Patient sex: F
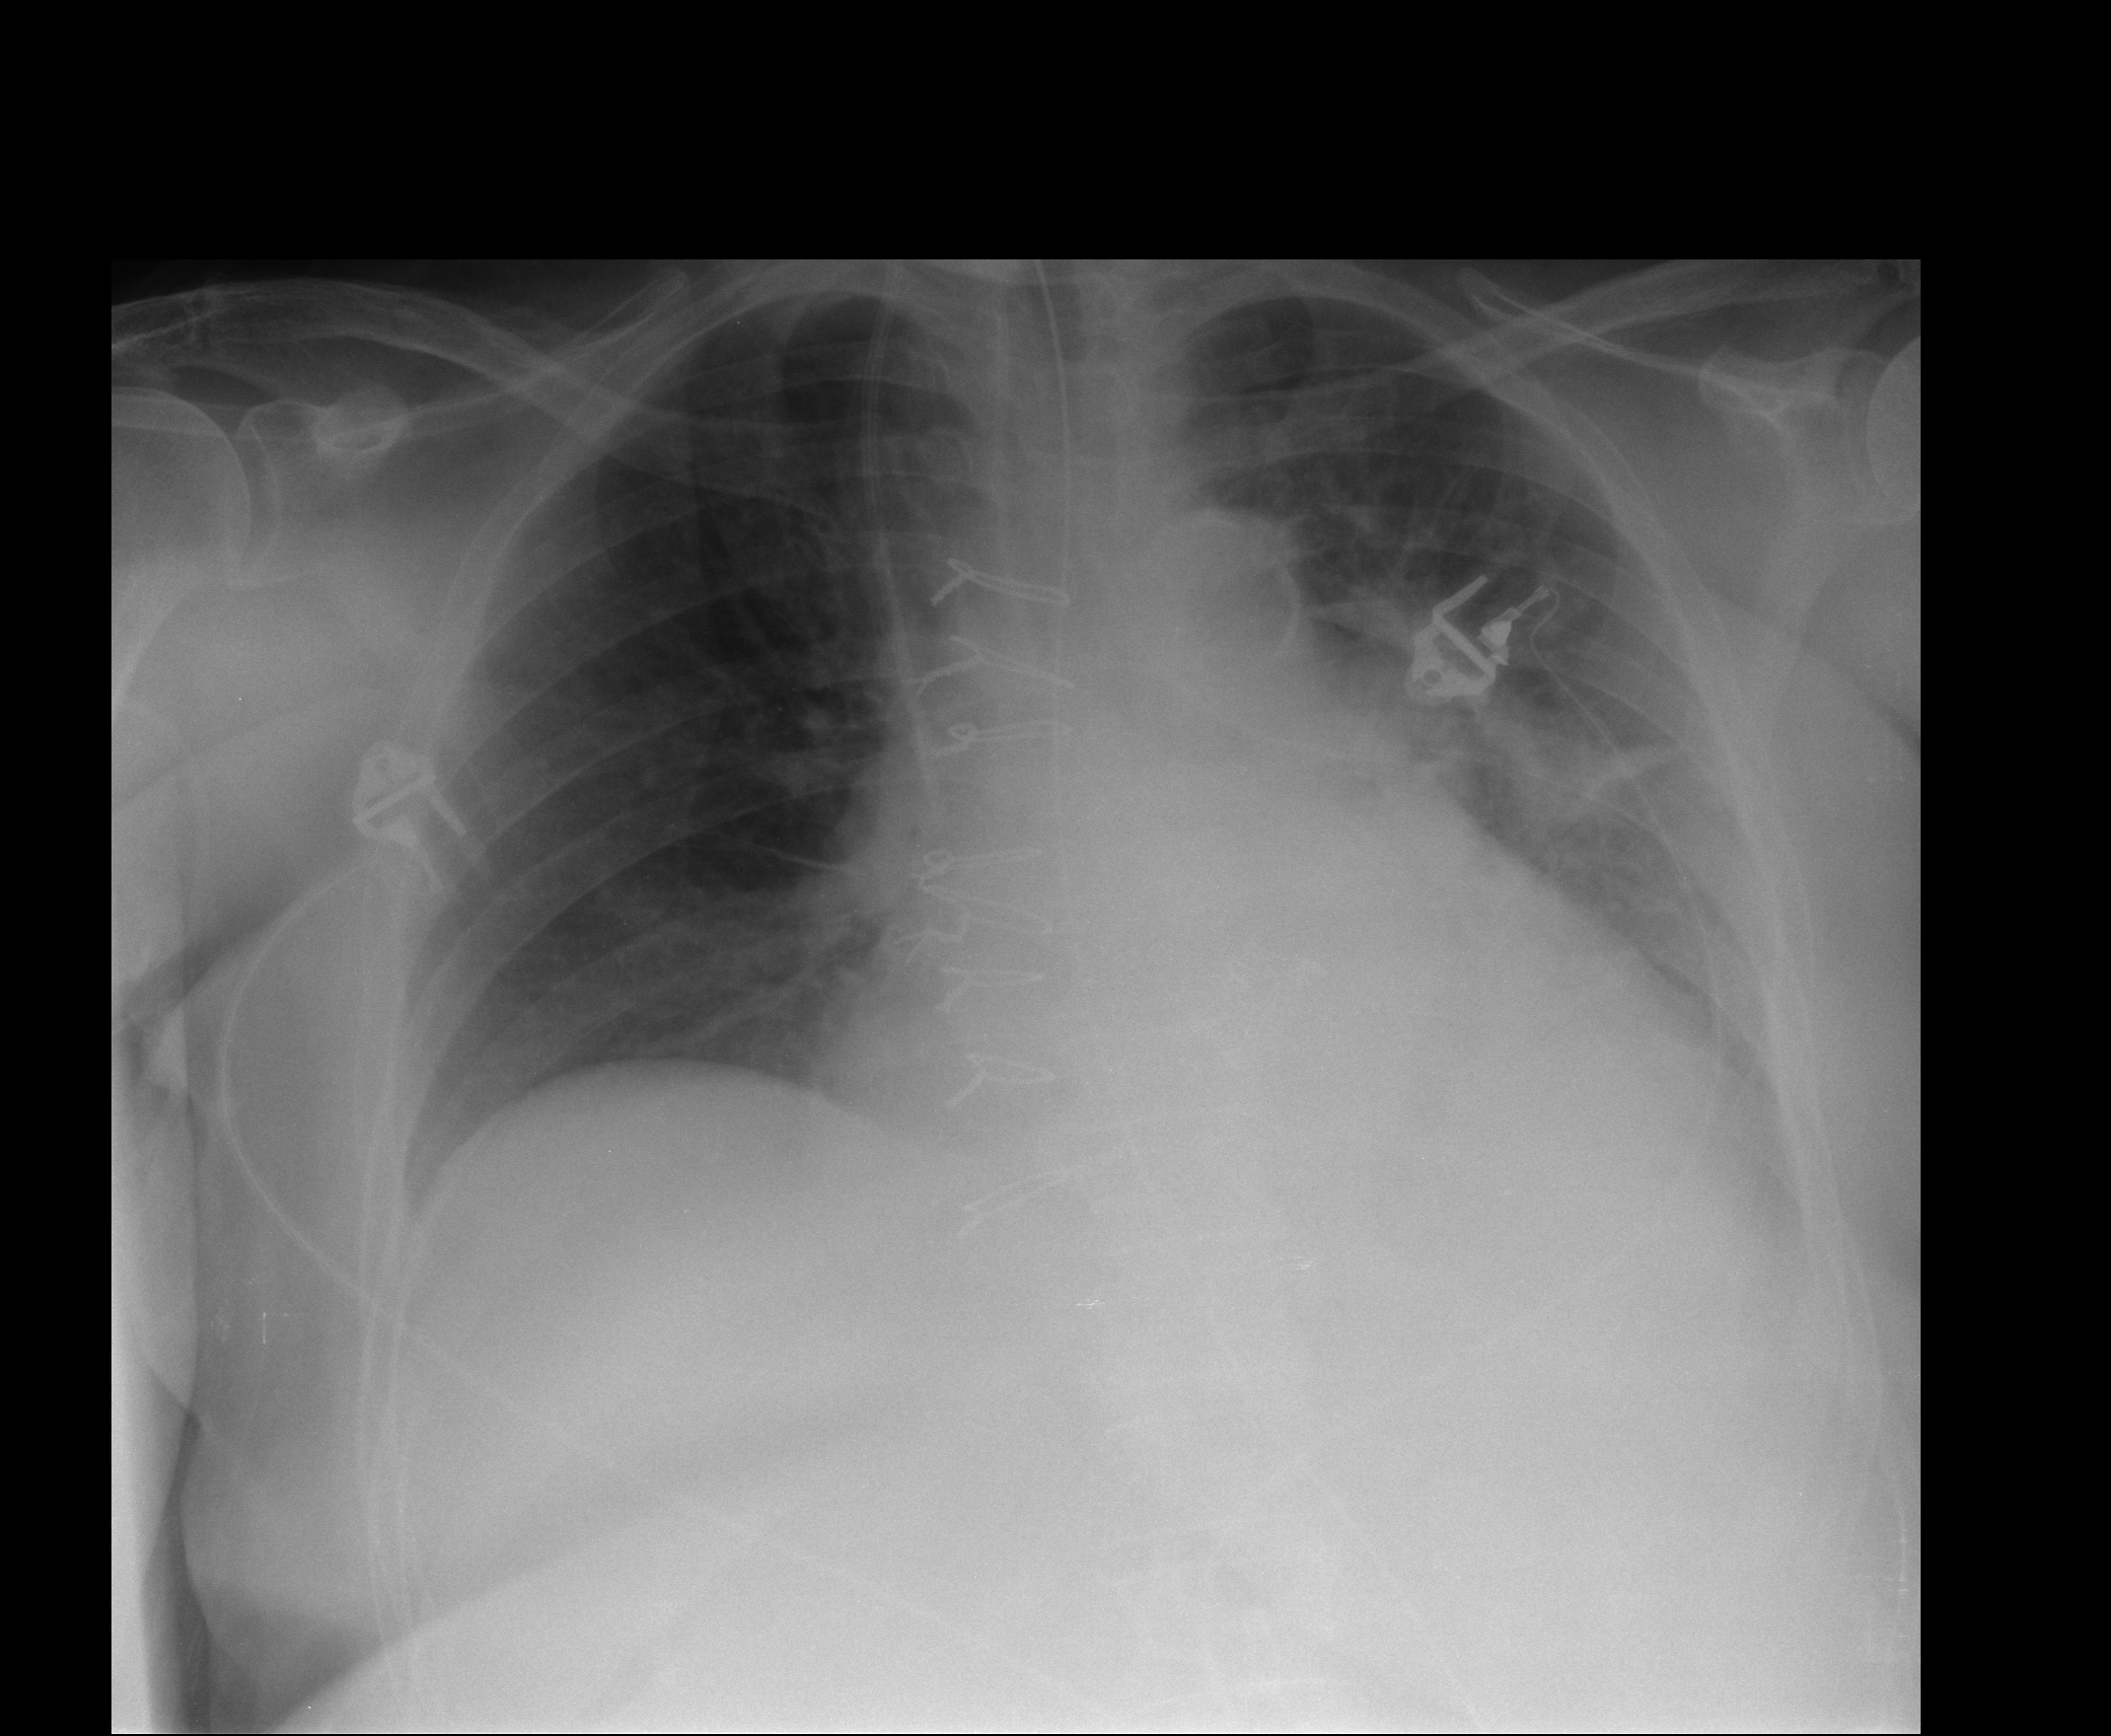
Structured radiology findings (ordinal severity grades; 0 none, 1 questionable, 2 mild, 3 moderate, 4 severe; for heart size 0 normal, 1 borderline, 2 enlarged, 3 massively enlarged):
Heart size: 2
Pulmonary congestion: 2
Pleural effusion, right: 0
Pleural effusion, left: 2
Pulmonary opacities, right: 0
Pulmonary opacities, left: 0
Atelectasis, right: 1
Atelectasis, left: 2